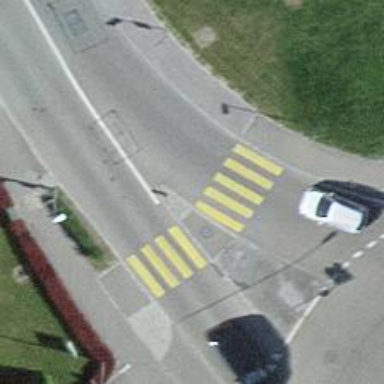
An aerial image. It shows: Marked road crossing.